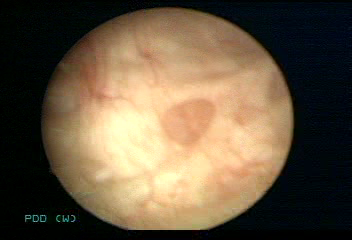
Modality: WLC
Class: Normal mucosa
Bladder cancer association: No